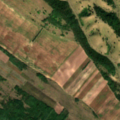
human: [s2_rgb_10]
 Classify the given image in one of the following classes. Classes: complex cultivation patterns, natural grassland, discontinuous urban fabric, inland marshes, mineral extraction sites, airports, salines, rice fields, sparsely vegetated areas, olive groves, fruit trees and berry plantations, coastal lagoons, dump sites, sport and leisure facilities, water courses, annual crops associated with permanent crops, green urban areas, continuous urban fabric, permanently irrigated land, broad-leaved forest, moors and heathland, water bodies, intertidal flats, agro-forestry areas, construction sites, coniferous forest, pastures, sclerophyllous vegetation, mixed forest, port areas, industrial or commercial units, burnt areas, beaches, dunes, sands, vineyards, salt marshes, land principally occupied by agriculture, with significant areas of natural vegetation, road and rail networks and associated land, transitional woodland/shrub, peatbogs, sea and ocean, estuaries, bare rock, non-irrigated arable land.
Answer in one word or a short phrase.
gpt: non-irrigated arable land, broad-leaved forest, natural grassland, transitional woodland/shrub